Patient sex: M
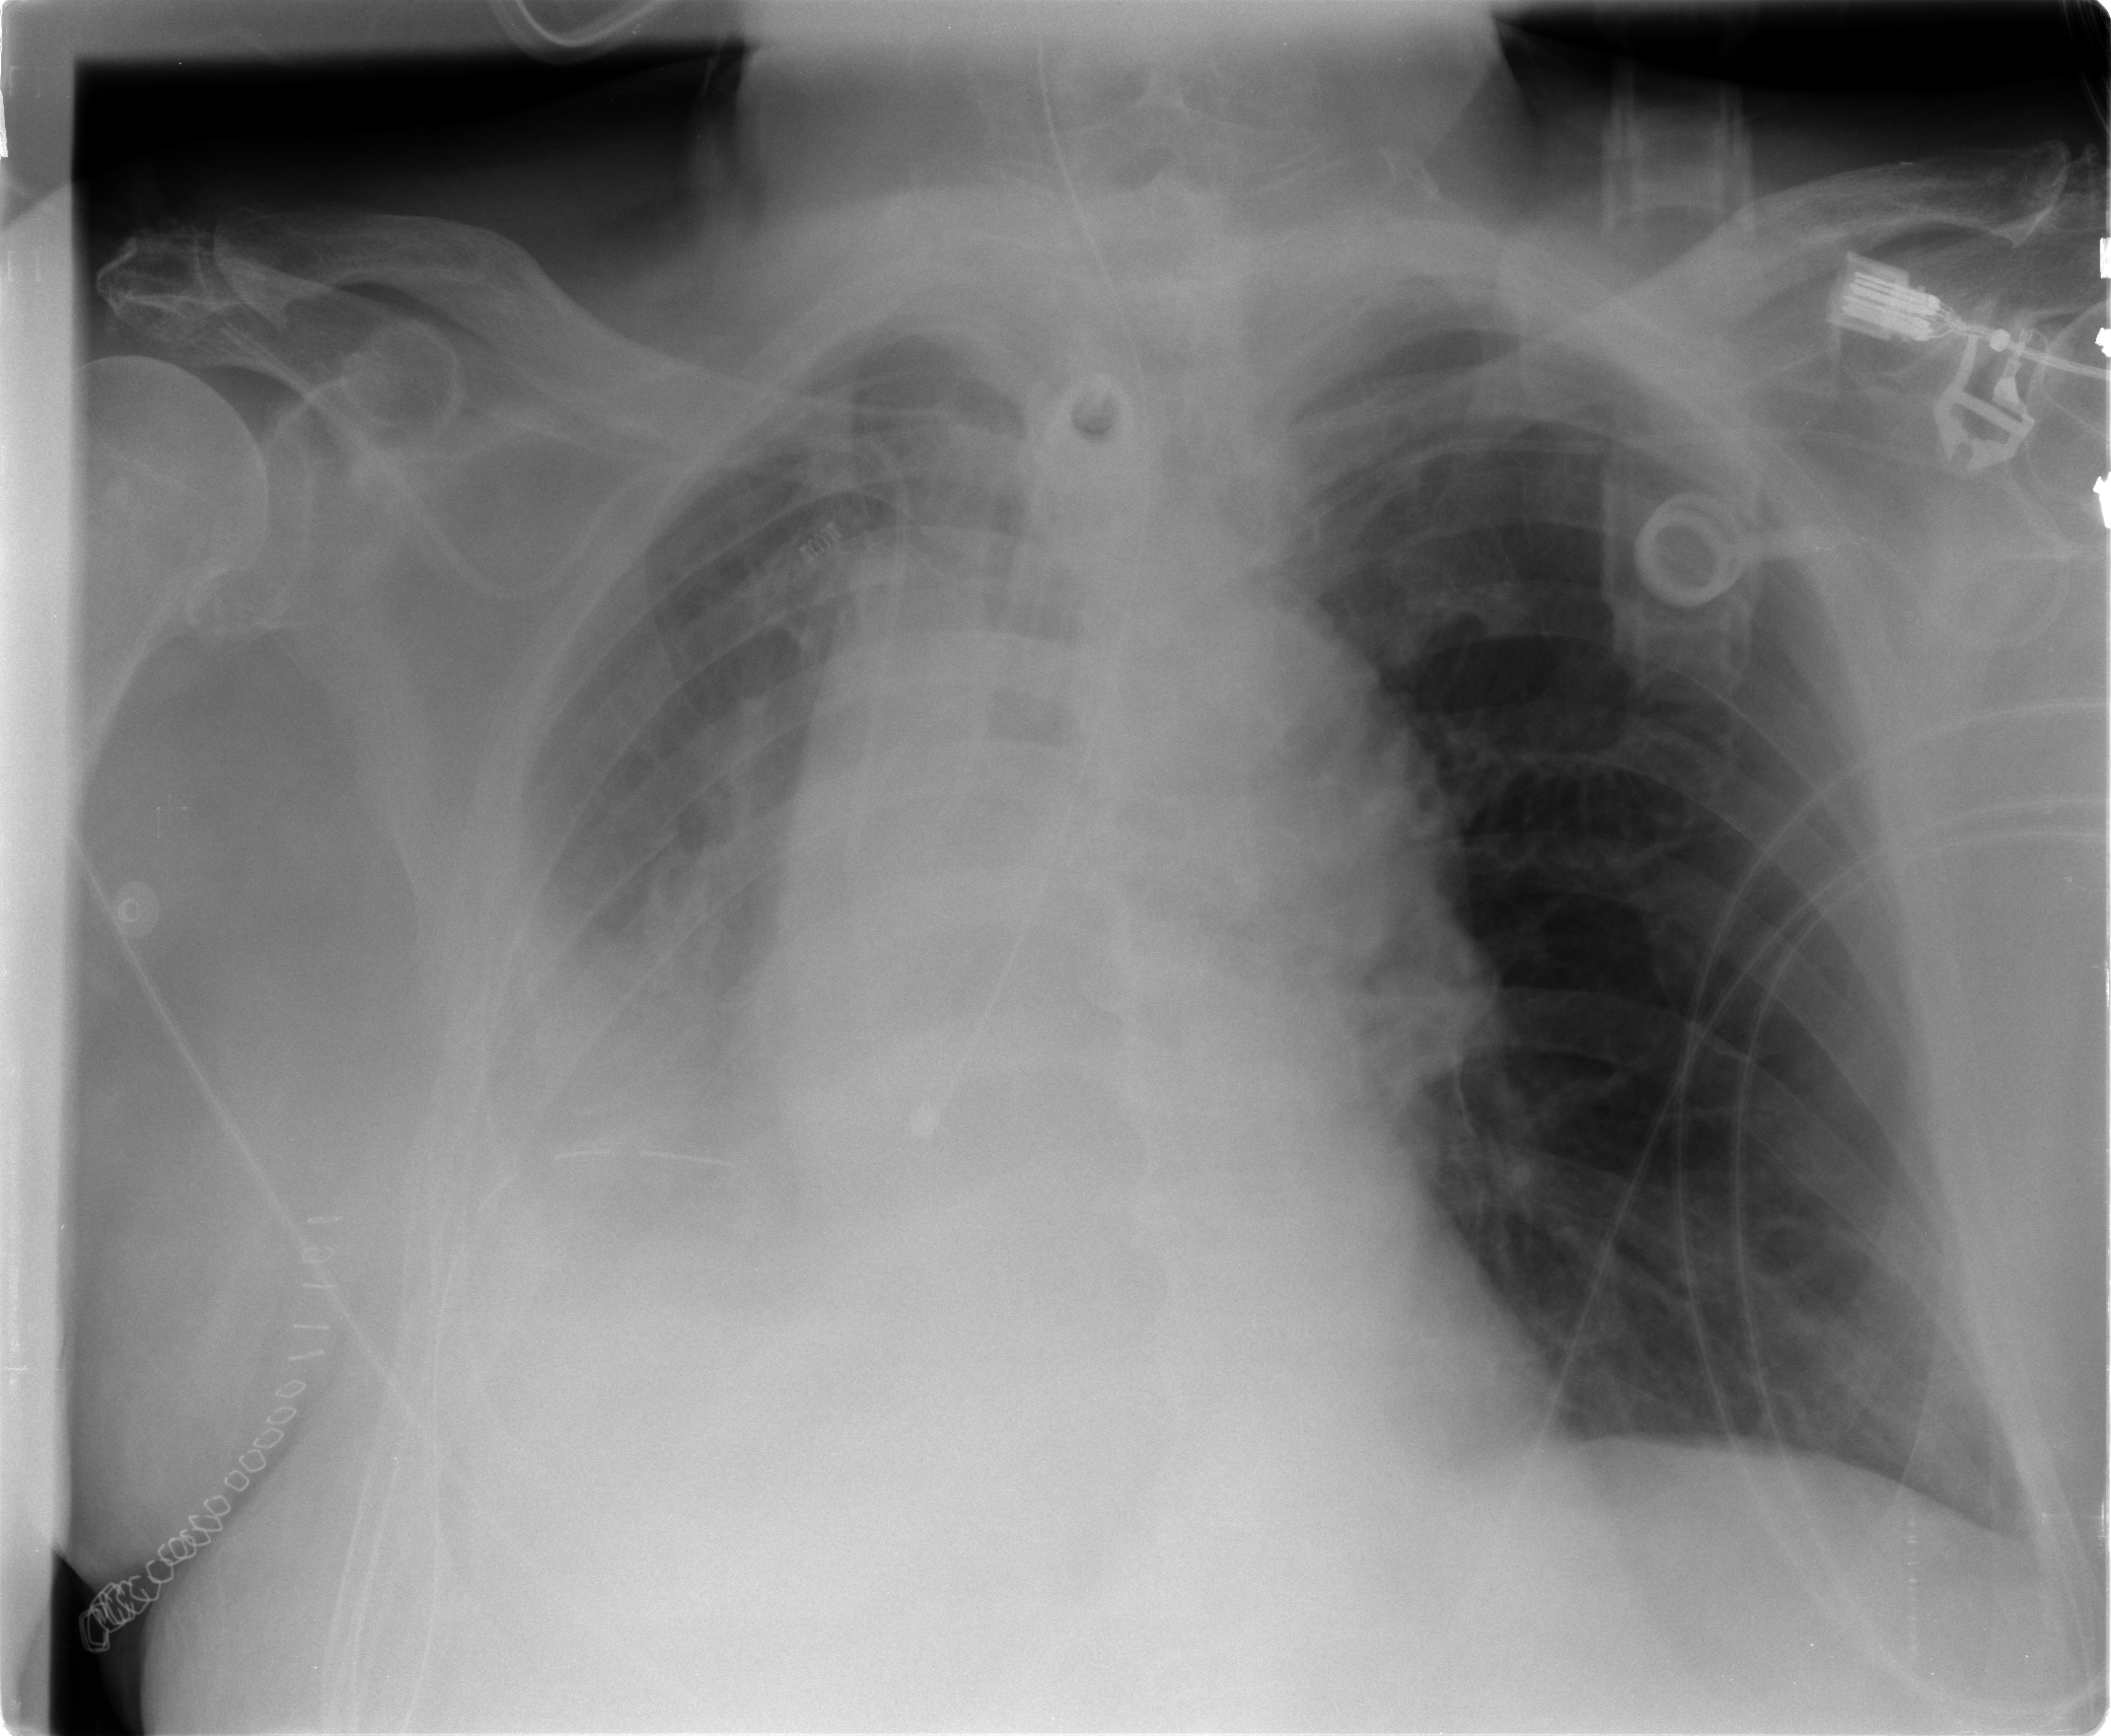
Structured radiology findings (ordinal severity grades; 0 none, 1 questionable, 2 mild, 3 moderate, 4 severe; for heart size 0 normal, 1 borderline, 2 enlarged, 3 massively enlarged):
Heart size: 1
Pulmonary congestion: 1
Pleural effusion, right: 3
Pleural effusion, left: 2
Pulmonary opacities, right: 0
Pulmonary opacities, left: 0
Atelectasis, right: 4
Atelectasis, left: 2